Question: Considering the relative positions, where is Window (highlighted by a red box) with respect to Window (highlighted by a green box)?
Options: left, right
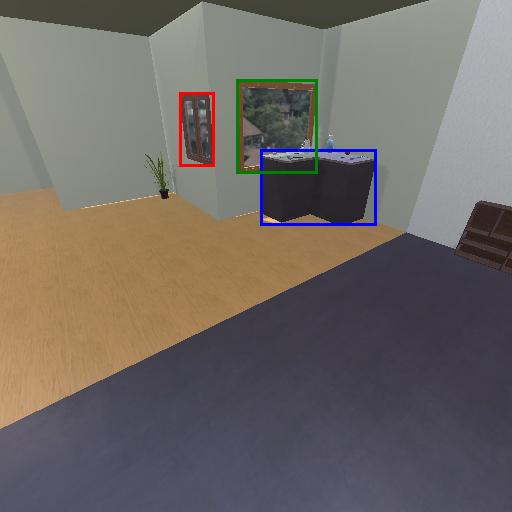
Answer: left